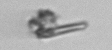
Label: fiber_TAG_external_detritus